【题型】解答题　【知识点】平面几何　【难度】hard
在平面直角坐标系 \(xOy\) 中，放置一个矩形 \(OABC\)，使矩形的一个顶点 \(O\) 和坐标原点重合，点 \(C\) 和点 \(A\) 分别在第一和第四象限内，若点 \(C\) 和点 \(A\) 的纵坐标满足“\(|y_C| - |y_A| = m\)”，则称矩形 \(OABC\) 具有“条件 \(m\)”。如图，矩形 \(OABC\) 中，\(OC = 15\)，\(BC = 10\)。

(1) 当矩形 \(OABC\) 具有“条件 \(0\)”，求此时点 \(C\) 坐标；

(2) 当矩形 \(OABC\) 具有“条件 \(1\)”，求此时 \(OC\) 与 \(x\) 轴正半轴所夹角的正弦值；

(3) 若矩形 \(OABC\) 具有“条件 \(m\)”，当点 \(B\) 在第一象限内，连接 \(CB\) 并延长交 \(x\) 轴正半轴于点 \(F\)，连接 \(AC\)，\(AF\)，若 \(\triangle OAC\) 与 \(\triangle ABF\) 相似，直接写出此时 \(m\) 的值。
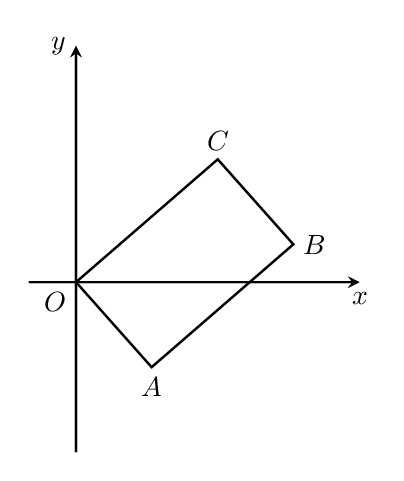
【解答】
\vspace{1em}
\textbf{【答案】}
(1) \(\left(\dfrac{45\sqrt{13}}{13},\ \dfrac{30\sqrt{13}}{13}\right)\)

(2) \(\dfrac{3}{5}\)

(3) \(m = 6\) 或 \(\dfrac{27\sqrt{205}}{41}\)

\vspace{1em}
\textbf{【分析】}
(1) 过点 \(A\) 作 \(AE \perp x\) 轴，过点 \(C\) 作 \(CD \perp x\) 轴，可证得 \(\triangle AOE \backsim \triangle OCD\)，得 \(\dfrac{AE}{OD} = \dfrac{OE}{CD} = \dfrac{2}{3}\)，由题意可知 \(|y_C| - |y_A| = 0\)，即 \(CD = AE\)，则 \(\dfrac{CD}{OD} = \dfrac{2}{3}\)，令 \(OD = 3k\)，\(CD = 2k\)，由勾股定理即可求解；

(2) 由题意可得 \(CD - AE = 1\)，即 \(AE = CD - 1\)，则 \(\dfrac{AE}{OD} = \dfrac{CD - 1}{OD} = \dfrac{2}{3}\)，设 \(CD = a\)，则 \(OD = \dfrac{3a - 3}{2}\)，由勾股定理

可得 \(a^2 + \left(\dfrac{3a-3}{2}\right)^2 = 15^2\)，解得 \(a = 9\)（\(a = -\dfrac{99}{13}\) 舍去），即 \(CD = 9\)，再根据正弦的定义即可求解；

(3) 由题意可知 \(\angle AOC = \angle ABF = 90^\circ\)，分别两种情况：当 \(\dfrac{OA}{BF} = \dfrac{OC}{AB}\) 时，则 \(\triangle AOC \backsim \triangle FBA\)，当 \(\dfrac{OA}{AB} = \dfrac{OC}{BF}\) 时，则 \(\triangle AOC \backsim \triangle BAF\)，分别求出 \(\sin\angle CFO\) 即可求解。

\vspace{1em}
\textbf{【详解】}
(1) 解：过点 \(A\) 作 \(AE \perp x\) 轴，过点 \(C\) 作 \(CD \perp x\) 轴，则 \(\angle ODC = \angle AEO = 90^\circ\)，

在矩形 \(OABC\) 中，\(OC = AB = 15\)，\(OA = BC = 10\)，\(\angle AOC = 90^\circ\)，

则 \(\angle AOE + \angle COD = 90^\circ\)，而 \(\angle COD + \angle OCD = 90^\circ\)，

\(\therefore \angle AOE = \angle OCD\)，

\(\therefore \triangle AOE \backsim \triangle OCD\)，

\(\therefore \dfrac{OA}{OC} = \dfrac{AE}{OD} = \dfrac{OE}{CD}\)，即 \(\dfrac{AE}{OD} = \dfrac{OE}{CD} = \dfrac{2}{3}\)，

当矩形 \(OABC\) 具有“条件 \(0\)”时，即：\(|y_C| - |y_A| = 0\)，

\(\therefore |y_C| = |y_A|\)，即 \(CD = AE\)，

则 \(\dfrac{CD}{OD} = \dfrac{2}{3}\)，令 \(OD = 3k\)，\(CD = 2k\)，

由勾股定理可得：\(OD^2 + CD^2 = OC^2\)，即 \((3k)^2 + (2k)^2 = 15^2\)，

解得：\(k = \dfrac{15\sqrt{13}}{13}\)（负值舍去），

\(\therefore OD = \dfrac{45\sqrt{13}}{13}\)，\(CD = \dfrac{30\sqrt{13}}{13}\)，

则此时点 \(C\) 的坐标为 \(\left(\dfrac{45\sqrt{13}}{13},\ \dfrac{30\sqrt{13}}{13}\right)\)；

(2) 当矩形 \(OABC\) 具有“条件 \(1\)”时，即：\(|y_C| - |y_A| = 1\)，

\(\therefore CD - AE = 1\)，即 \(AE = CD - 1\)，则 \(\dfrac{AE}{OD} = \dfrac{CD-1}{OD} = \dfrac{2}{3}\)，

设 \(CD = a\)，则 \(OD = \dfrac{3a-3}{2}\)，

由勾股定理可得：\(OD^2 + CD^2 = OC^2\)，即 \(a^2 + \left(\dfrac{3a-3}{2}\right)^2 = 15^2\)，

解得：\(a = 9\)（\(a = -\dfrac{99}{13}\) 舍去），即 \(CD = 9\)，

$\therefore \sin\angle COD = \dfrac{CD}{OC} = \dfrac{9}{15} = \dfrac{3}{5}$，

则此时 $OC$ 与 $x$ 轴正半轴所夹角 $\angle COD$ 的正弦值为 $\dfrac{3}{5}$。

(3) 由题意可知：$\angle AOC = \angle ABF = 90^\circ$，

当 $\dfrac{OA}{BF} = \dfrac{OC}{AB}$ 时，则 $\triangle AOC \backsim \triangle FBA$，

此时 $\dfrac{10}{BF} = \dfrac{15}{15}$，则 $BF = BC = 10$，

$\therefore CF = 20$，则 $OF = \sqrt{OC^2 + CF^2} = 25$，

$\therefore \sin\angle CFO = \dfrac{OC}{OF} = \dfrac{15}{25} = \dfrac{3}{5}$，则 $CD = CF \cdot \sin\angle CFO = 20 \times \dfrac{3}{5} = 12$，

$\because OA \parallel BC$，

$\therefore \angle AOE = \angle CFO$，则 $\sin\angle AOE = \sin\angle CFO = \dfrac{3}{5}$，

$\therefore AE = OA \cdot \sin\angle AOE = 10 \times \dfrac{3}{5} = 6$，

$\therefore m = |y_C| - |y_A| = CD - AE = 6$；

当 $\dfrac{OA}{AB} = \dfrac{OC}{BF}$ 时，则 $\triangle AOC \backsim \triangle BAF$，

此时 $\dfrac{10}{15} = \dfrac{15}{BF}$，则 $BF = \dfrac{225}{10} = \dfrac{45}{2}$，

$\therefore CF = BC + BF = \dfrac{65}{2}$，则 $OF = \sqrt{OC^2 + CF^2} = \dfrac{5\sqrt{205}}{2}$，

$\therefore \sin\angle CFO = \dfrac{OC}{OF} = \dfrac{15}{\dfrac{5\sqrt{205}}{2}} = \dfrac{6\sqrt{205}}{205}$，则 $CD = CF \cdot \sin\angle CFO = \dfrac{65}{2} \times \dfrac{6\sqrt{205}}{205}$，

$\because OA \parallel BC$，

$\therefore \angle AOE = \angle CFO$，则 $\sin\angle AOE = \sin\angle CFO = \dfrac{6\sqrt{205}}{205}$，

$\therefore AE = OA \cdot \sin\angle AOE = 10 \times \dfrac{6\sqrt{205}}{205}$，

$\therefore m = |y_C| - |y_A| = \dfrac{65}{2} \times \dfrac{6\sqrt{205}}{205} - 10 \times \dfrac{6\sqrt{205}}{205} = \dfrac{45}{2} \times \dfrac{6\sqrt{205}}{205} = \dfrac{27\sqrt{205}}{41}$；

综上，当 $\triangle OAC$ 与 $\triangle ABF$ 相似时，$m = 6$ 或 $\dfrac{27\sqrt{205}}{41}$。

\vspace{1em}
\textbf{【点睛】} 本题考查相似三角形的判定及性质，解直角三角形，勾股定理，解一元二次方程，添加辅助线构造相似三角形和直角三角形是解决问题的关键。
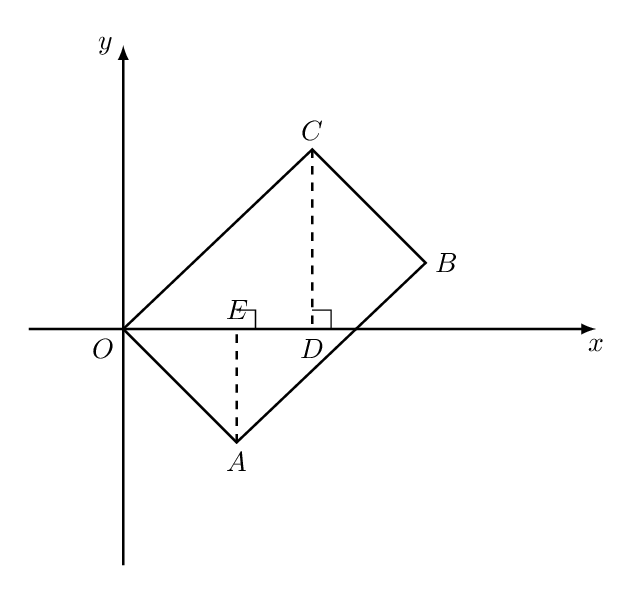
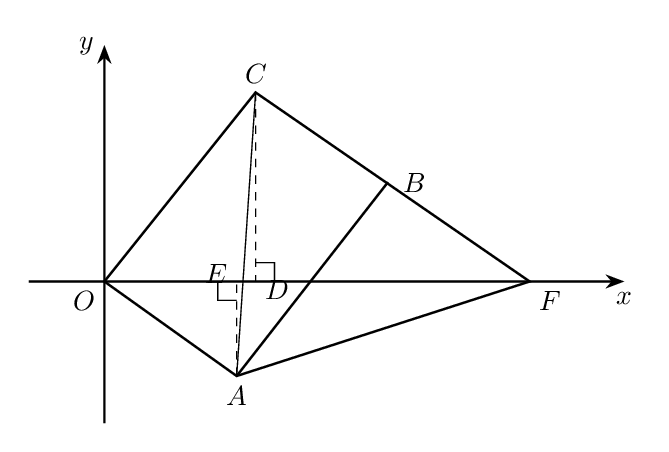
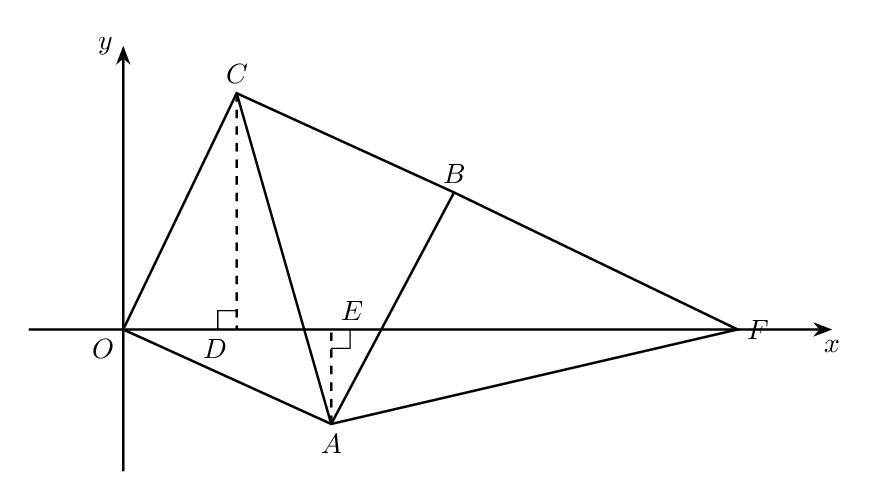